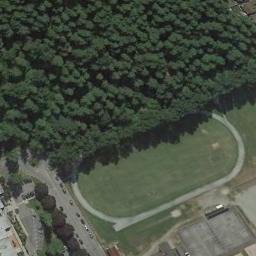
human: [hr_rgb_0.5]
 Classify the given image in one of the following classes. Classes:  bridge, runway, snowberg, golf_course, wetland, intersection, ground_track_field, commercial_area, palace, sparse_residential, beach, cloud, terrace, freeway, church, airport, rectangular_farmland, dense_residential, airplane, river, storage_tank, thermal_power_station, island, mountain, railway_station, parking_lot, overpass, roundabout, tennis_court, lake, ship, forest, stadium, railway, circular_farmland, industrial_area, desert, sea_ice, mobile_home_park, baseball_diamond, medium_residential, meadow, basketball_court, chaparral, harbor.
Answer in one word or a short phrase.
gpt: ground_track_field